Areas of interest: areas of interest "Industrial Park"
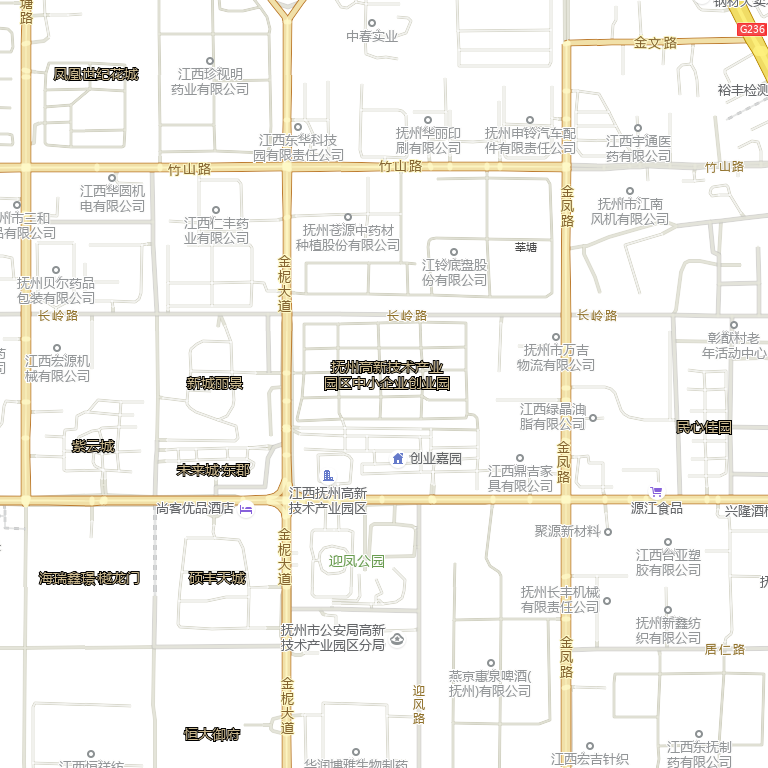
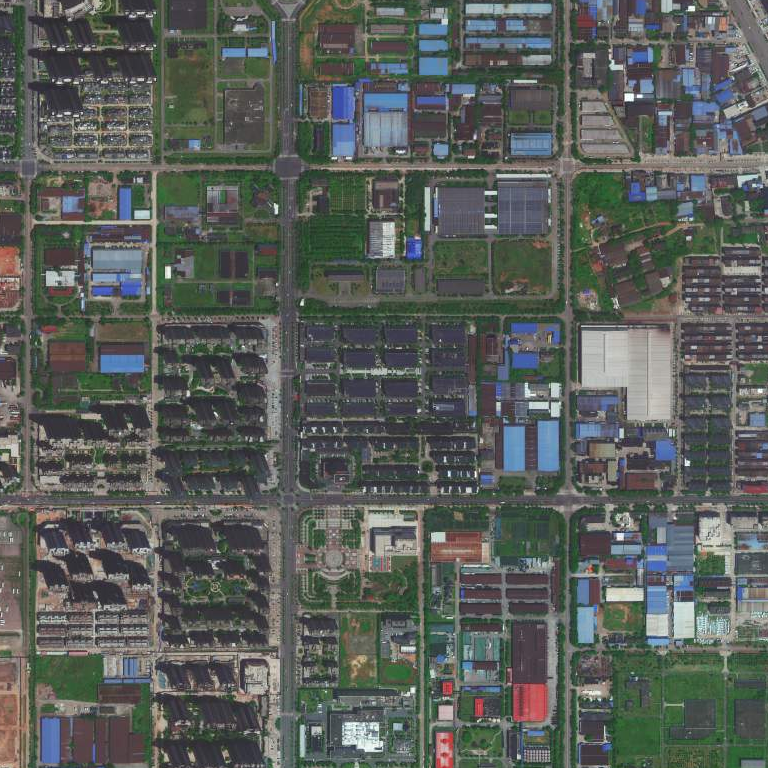